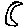
Label: moon